Question: <URL>
I have a list of items where each '<li>' contains an image that should be on the left and a descriptor that should be on the right. These two elements should align along their top axis.
For some reason, the first descriptor is aligned with the second image, the second descriptor with the third image, etc. I'm not at all sure what's going on. Any ideas?
I've created a JSFiddle (above) and an image of what I'm going for (below).

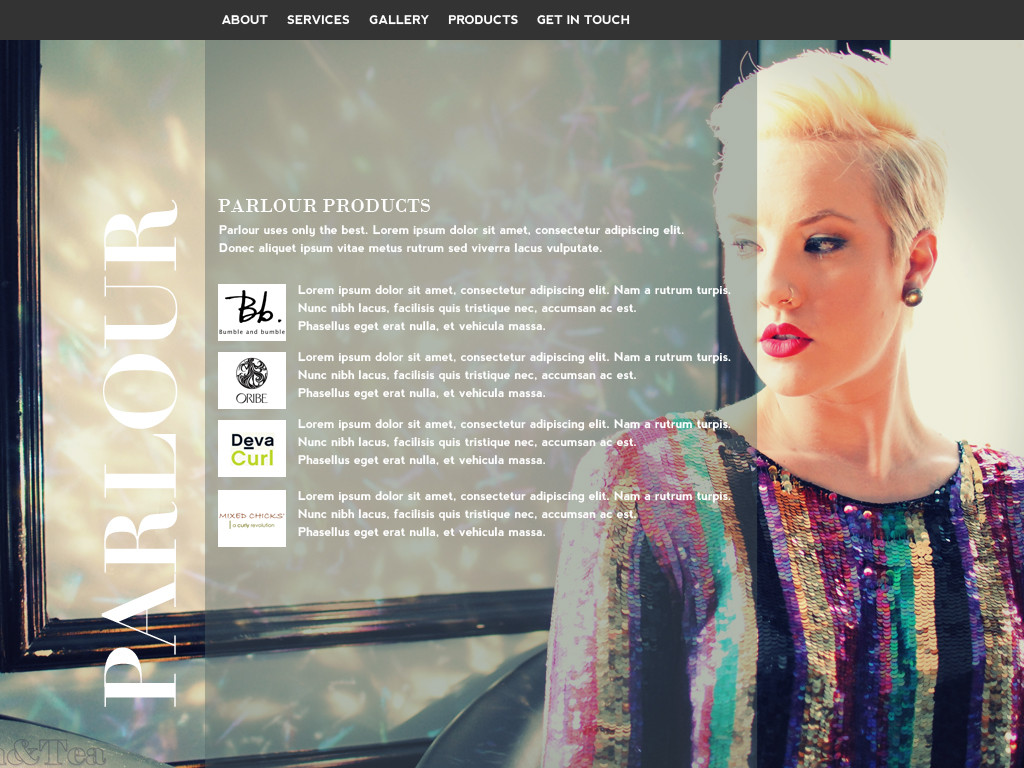
Answer: Here you go, this should set you on the right path:
<URL>